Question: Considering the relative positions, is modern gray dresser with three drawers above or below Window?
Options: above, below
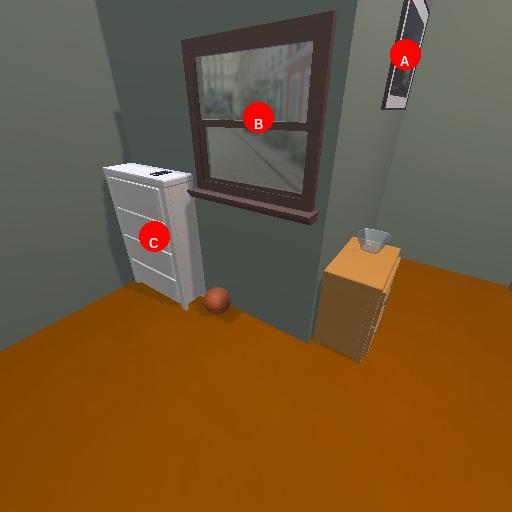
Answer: above